Interaction volume radius: 5 \u00c5
Interaction volume height: 15 \u00c5
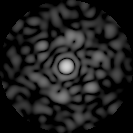
Disorder parameter: 0.7776